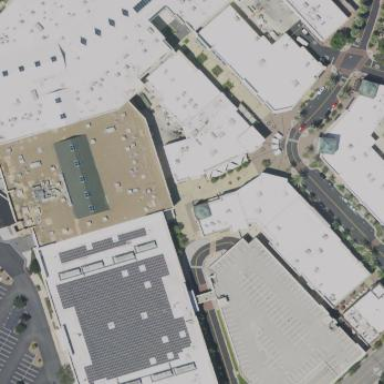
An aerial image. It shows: Retail building.